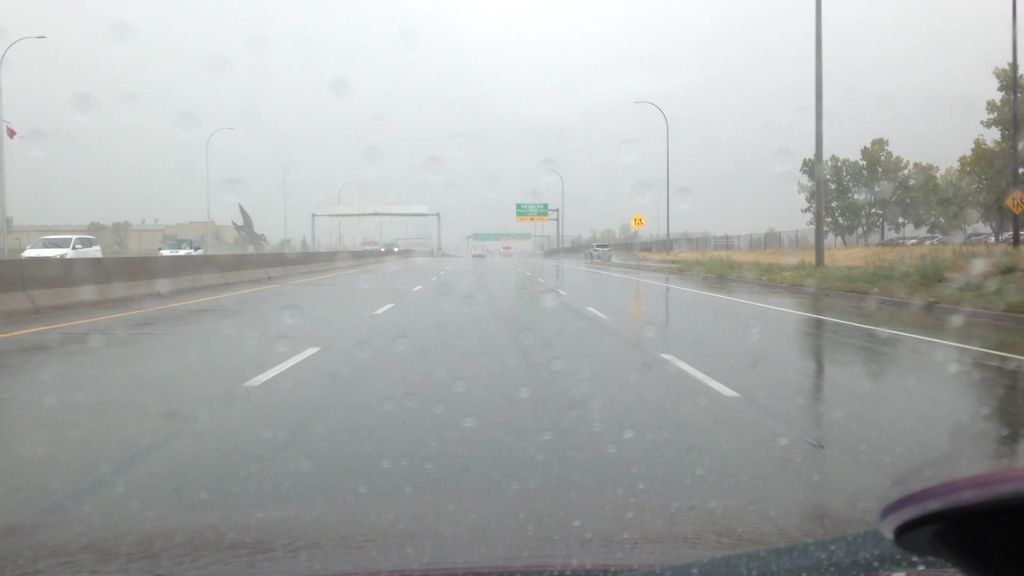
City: calgary